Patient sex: F
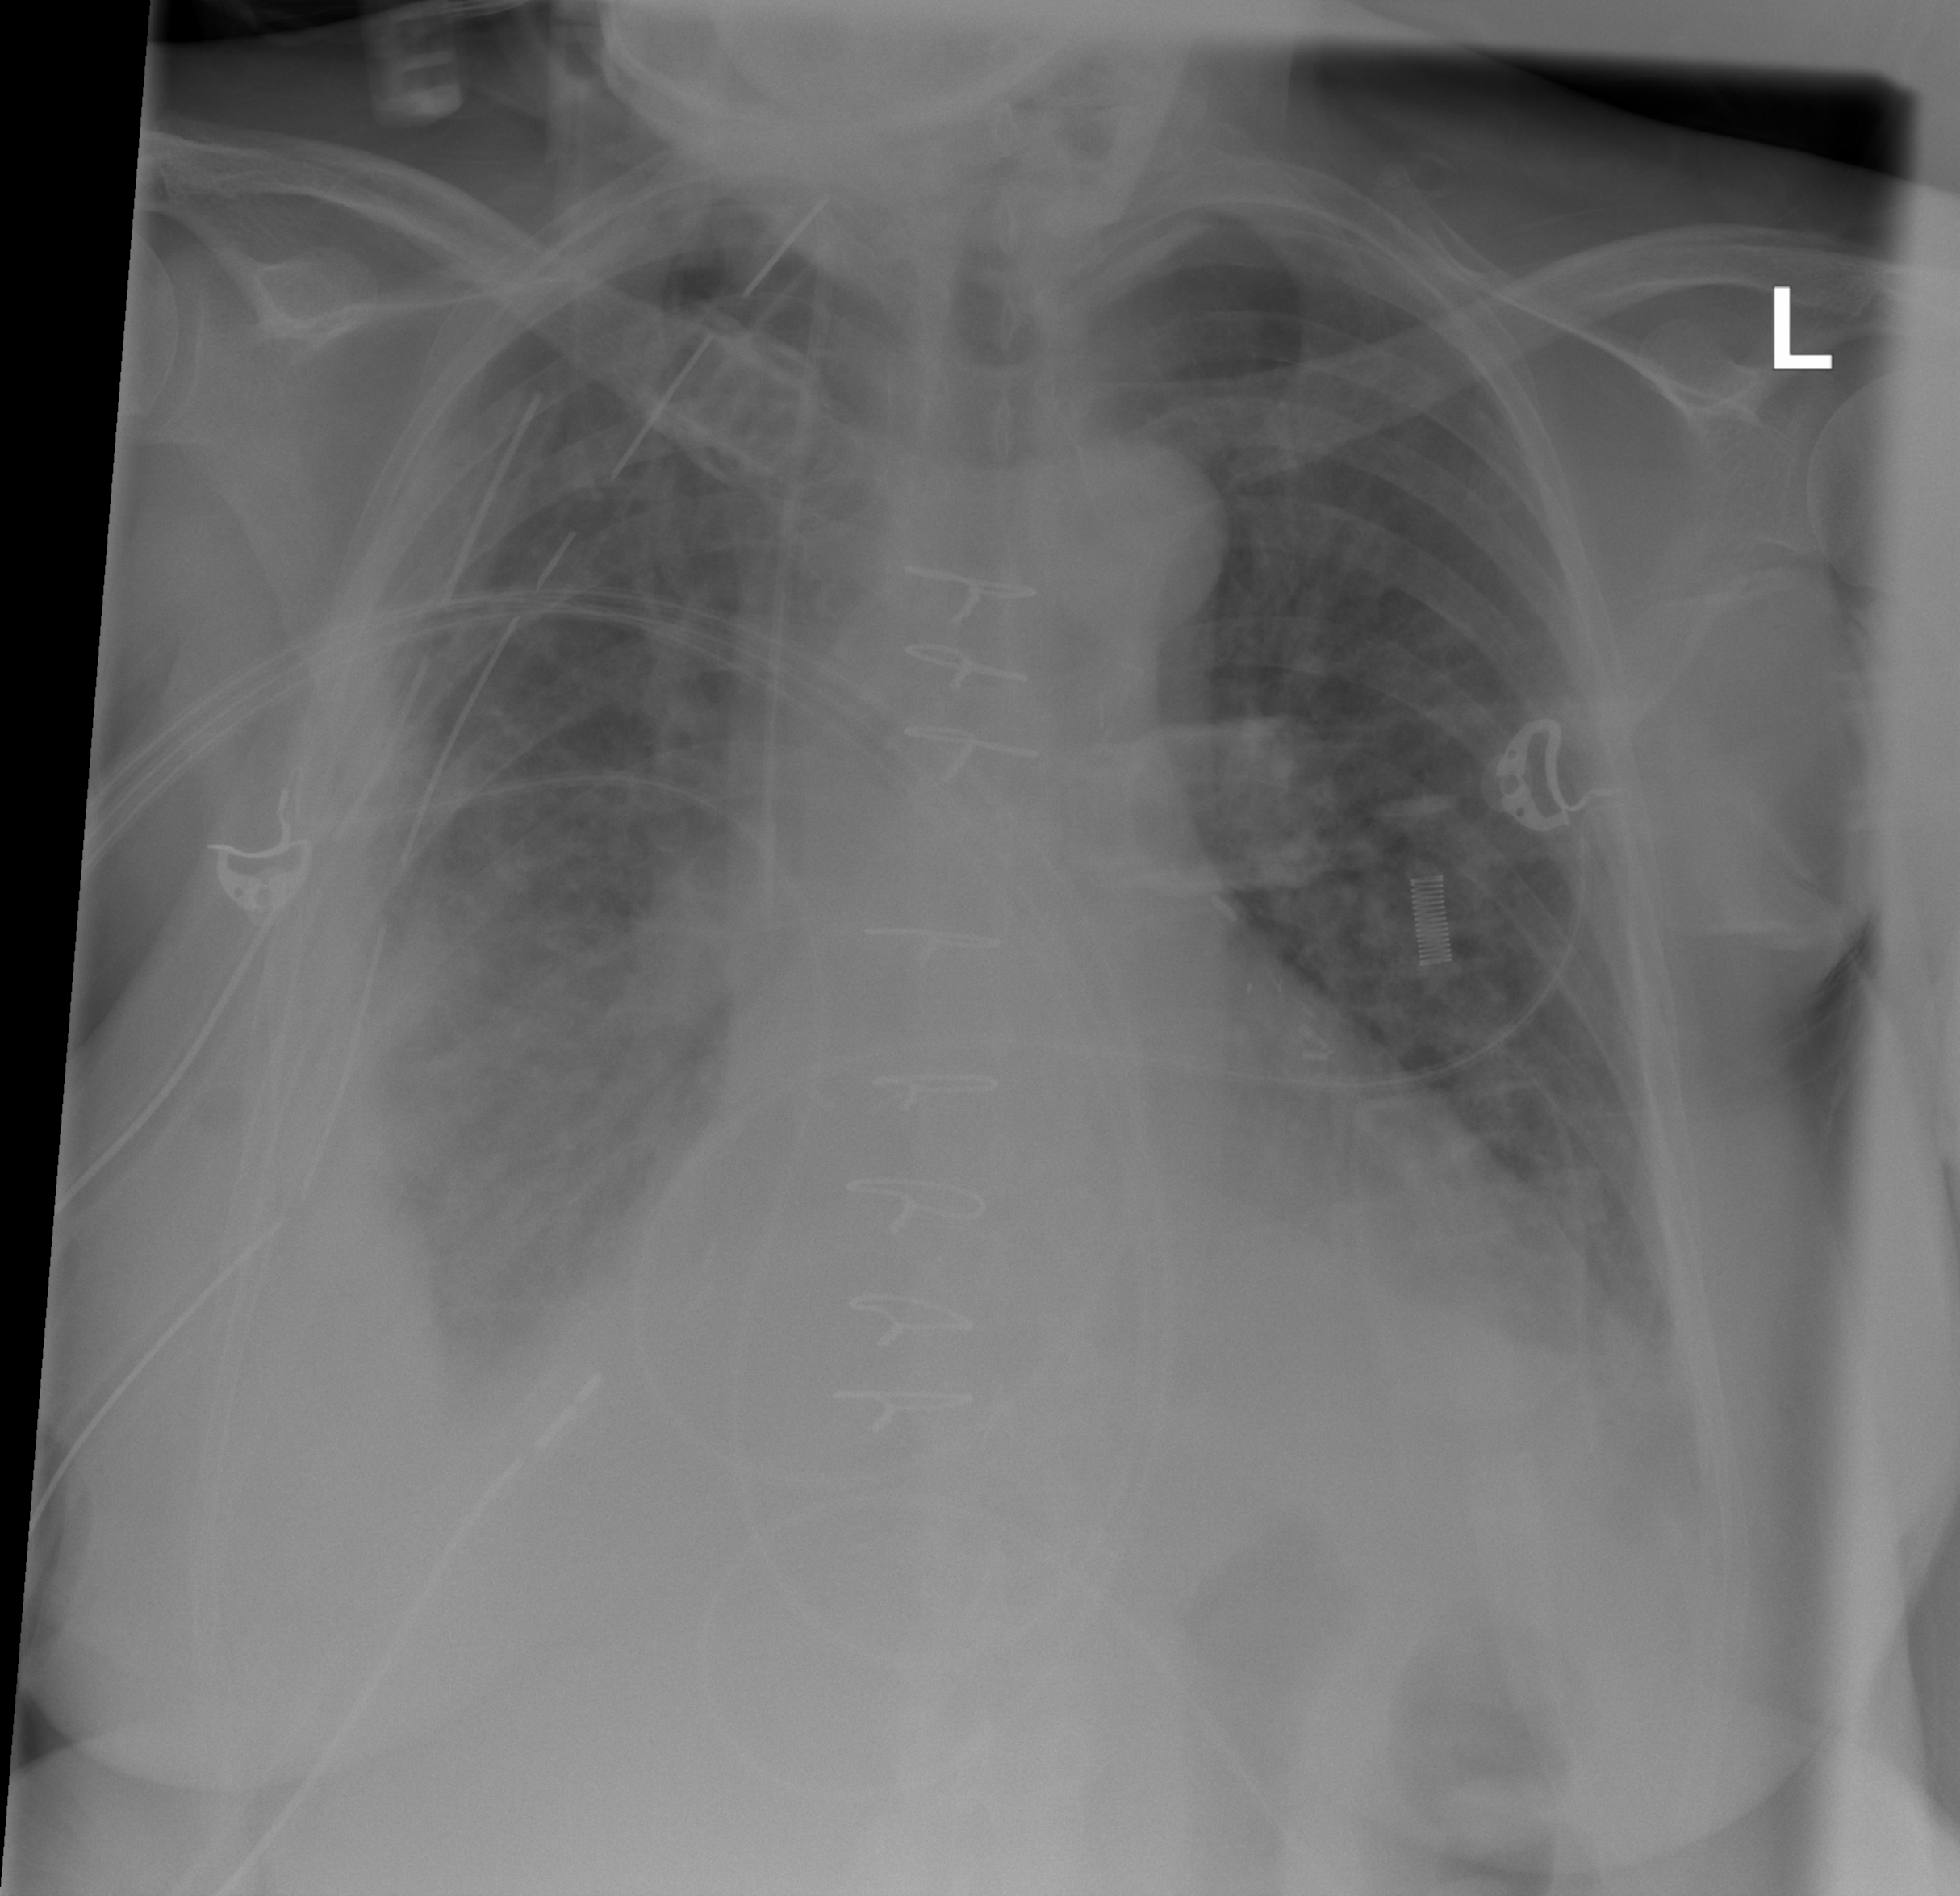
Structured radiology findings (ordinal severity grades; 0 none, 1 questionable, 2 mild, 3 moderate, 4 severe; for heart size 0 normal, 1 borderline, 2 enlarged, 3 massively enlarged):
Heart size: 2
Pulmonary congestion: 2
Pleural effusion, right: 2
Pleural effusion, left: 2
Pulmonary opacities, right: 2
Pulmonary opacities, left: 2
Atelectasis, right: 2
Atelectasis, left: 2